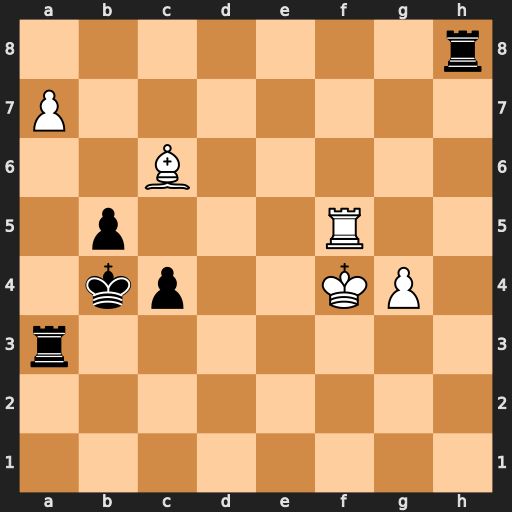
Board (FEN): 7r/P7/2B5/1p3R2/1kp2KP1/r7/8/8
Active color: w
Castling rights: -
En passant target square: -
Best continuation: Rxb5+ Kc3 Rb8 Rxa7 Rxh8